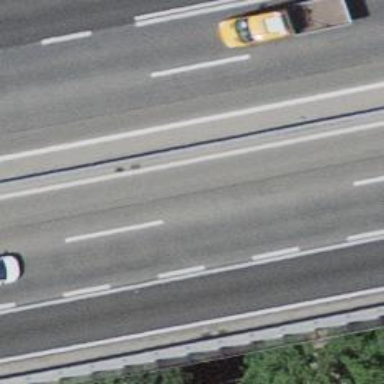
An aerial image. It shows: Asphalt bridge over motorway.